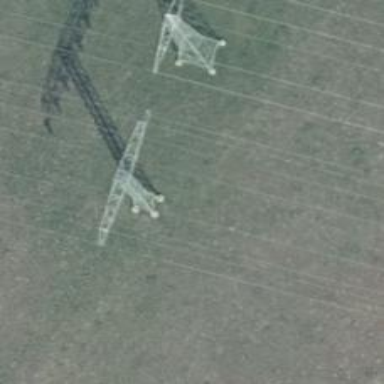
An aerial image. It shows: Power line is depicted.